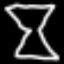
Label: hourglass